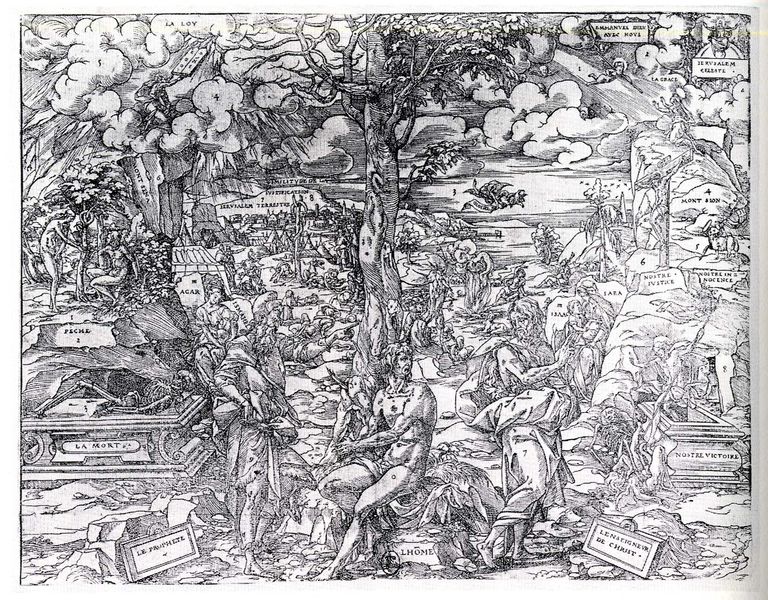
Titel: La Loy
Künstler: Geofroy Tory
Institution: (Seriendruck)
Schlagwörter: akt, baum, berg, felsen, gewitter, gott, himmel, laub, mann, nackt, weiß, wolken, bäume, landschaft, menschen, sitzen, stadt, äste, frau, männer, schwarz, szene, zeichnung, haus, wolke, bart, jung, bibel, falten, johannes, neues testament, sockel, stehen, stein, tod, tot, ast, wind, zweige, sonne, sitzend, stehend, blatt, engel, holzschnitt, schrift, acker, fels, dorf, grafik, graphik, linien, figuren, französisch, krieg, sturm, unwetter, weltende, wetter, inschrift, regen, adam, eva, paradies, deckel, moses, strahlen, druck, schwarzweiss, druckgrafik, radierung, schrafur, stich, lithografie, schwert, tote, beschriftung, skelett, sarg, junger mann, grab, jesus, kreuzigung, sündenfall, altes testament, blitz, jüngstes gericht, seuche, gräber, hunger, dante, gebote, dürer, nummern, kupferstich, szenen, drachen, auferstehung, legende, inschriften, regenbogen, beschriftet, tafeln, holbein, grabstein, särge, gesetzestafeln, ecce homo, kaltnadelradierung, schrifttafeln, sotzen, sargdeckel, verwirrend, hans holbein, saage, schrefuren, wolken#, alter bund, zeufel, verwirrens, sarb, neuer bund